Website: apple
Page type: cross-sells
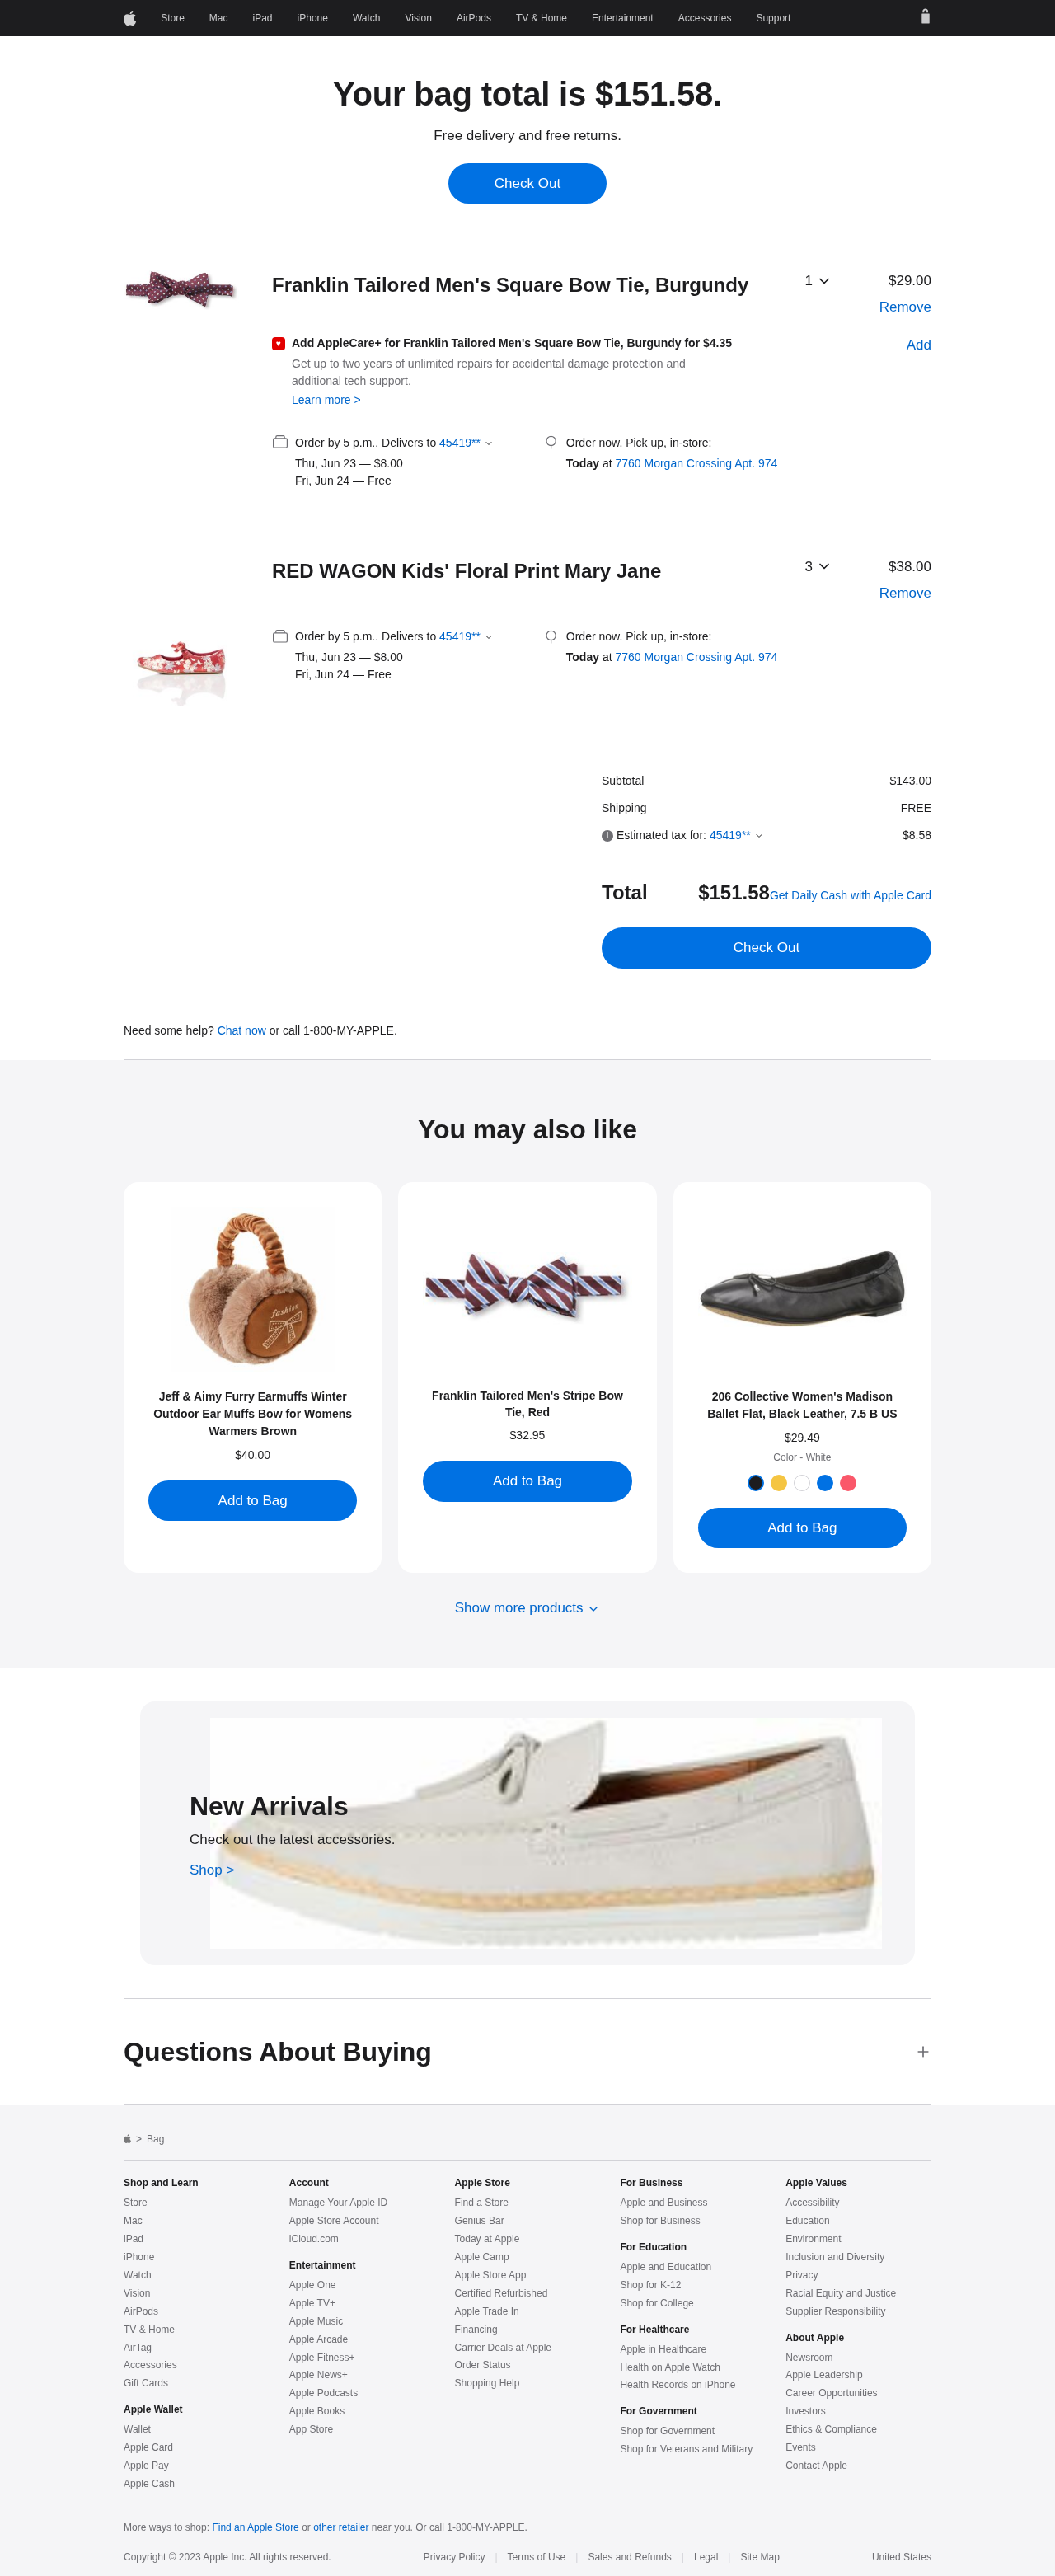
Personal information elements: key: PII_LOCATION1_STREET
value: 7760 Morgan Crossing Apt. 974
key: PII_POSTCODE
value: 45419
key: PII_POSTCODE_FULL
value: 45419
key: PII_POSTCODE_NUMERIC
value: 45419
Product elements: key: PRODUCT1_NAME
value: Franklin Tailored Men's Square Bow Tie, Burgundy
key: PRODUCT1_PRICE
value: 29
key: PRODUCT1_QUANTITY
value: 1
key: PRODUCT2_NAME
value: RED WAGON Kids' Floral Print Mary Jane
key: PRODUCT2_PRICE
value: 38
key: PRODUCT2_QUANTITY
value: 3
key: PRODUCT3_NAME
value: Jeff & Aimy Furry Earmuffs Winter Outdoor Ear Muffs Bow for Womens Warmers Brown
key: PRODUCT3_PRICE
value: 40
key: PRODUCT4_NAME
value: Franklin Tailored Men's Stripe Bow Tie, Red
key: PRODUCT4_PRICE
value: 32.95
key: PRODUCT5_NAME
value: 206 Collective Women's Madison Ballet Flat, Black Leather, 7.5 B US
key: PRODUCT5_PRICE
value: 29.49
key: PRODUCT1_NAME2
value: Franklin Tailored Men's Square Bow Tie, Burgundy
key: PRODUCT1_APPLECARE_PRICE
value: $4.35
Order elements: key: ORDER_TOTAL
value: $151.58
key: ORDER_DELIVERY_DATE
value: Thu, Jun 23
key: ORDER_DELIVERY_DATE2
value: Fri, Jun 24
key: ORDER_DELIVERY_DATE3
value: Thu, Jun 23
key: ORDER_DELIVERY_DATE4
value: Fri, Jun 24
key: ORDER_SUBTOTAL
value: $143.00
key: ORDER_SHIPPING_COST
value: FREE
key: ORDER_TAX
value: $8.58
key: ORDER_TOTAL2
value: $151.58